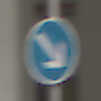
Verkehrszeichen: VorgeschriebeneVorbeifahrtRechts
Umgebung: Roofed, Urban
Tageszeit: Midday
Wetter: Overcast
Licht: Artificial
Jahreszeit: NotSpecified
Kontrast: MediumContrast